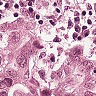
Metastatic tissue present: yes